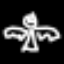
Label: angel